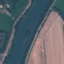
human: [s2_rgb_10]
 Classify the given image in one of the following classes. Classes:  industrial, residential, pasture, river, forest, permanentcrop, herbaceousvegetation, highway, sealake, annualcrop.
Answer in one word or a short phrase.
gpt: River